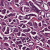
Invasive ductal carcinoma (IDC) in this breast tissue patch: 1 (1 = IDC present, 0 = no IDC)